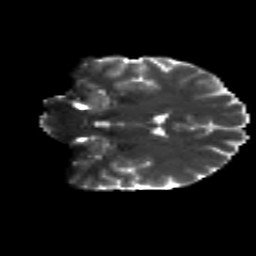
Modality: T2w
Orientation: coronal
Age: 28
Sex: male
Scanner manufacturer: siemens
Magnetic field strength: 3 T
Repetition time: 8.8 s
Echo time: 0.085 s